Question: I'm very, very new to Xamarin.Forms. My task, if it is possible, and I'm not sure if it is, is to change our icon from the default blue when it is active.

I was given icons that are orange and they would like to display those or at least the color instead of the default blue. Again, I'm not sure if this is possible.
This is the code I'm using for the tabbed page.
'''
public class LandingPage : TabbedPage
{
public LandingPage ()
{
NavigationPage homepage = new NavigationPage (new CarouselPage {
Title = "Title",
Children = {
//code removed
}
});
NavigationPage eventspage = new NavigationPage (new ContentPage {
Title = "Calendar Event List",
Content = new EventList ()
});
NavigationPage morepage = new NavigationPage (new MorePage ());
homepage.BarBackgroundColor = Device.OnPlatform (Color.FromHex (DependencyService.Get<IContentStrings>().BarBackgroundColor), Color.Transparent, Color.Transparent);
homepage.BarTextColor = Color.FromHex(DependencyService.Get<IContentStrings>().BarTextColor);
homepage.Title = DependencyService.Get<IContentStrings>().HomeTitle;
homepage.Icon = DependencyService.Get<IContentStrings>().HomeImage;
eventspage.BarBackgroundColor = Device.OnPlatform (Color.FromHex (DependencyService.Get<IContentStrings>().BarBackgroundColor), Color.Transparent, Color.Transparent);
eventspage.BarTextColor = Color.FromHex(DependencyService.Get<IContentStrings>().BarTextColor);
eventspage.Title = DependencyService.Get<IContentStrings>().EventTitle;
eventspage.Icon = DependencyService.Get<IContentStrings>().EventImage;
morepage.BarBackgroundColor = Device.OnPlatform (Color.FromHex (DependencyService.Get<IContentStrings>().BarBackgroundColor), Color.Transparent, Color.Transparent);
morepage.BarTextColor = Color.FromHex(DependencyService.Get<IContentStrings>().BarTextColor);
morepage.Title = DependencyService.Get<IContentStrings>().MoreTitle;
morepage.Icon = DependencyService.Get<IContentStrings>().MoreImage;
Children.Add (homepage);
Children.Add (eventspage);
Children.Add (morepage);
}
}
'''
I'm not sure if I'm able to use a custom renderer or anything. I do not know if I have any options and any guidance is greatly appreciated!
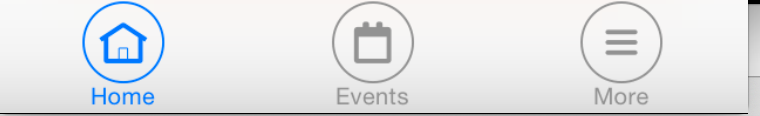
Answer: I found was finally able to find the answer after searching the internet a few hours and then coming back to the app on a different day. To change the default from the blue, I changed the UITabbar tint color in the AppDelegate.
'''
public override bool FinishedLaunching(UIApplication app, NSDictionary options)
{
UIApplication.SharedApplication.SetStatusBarStyle (UIStatusBarStyle.LightContent, false);
global::Xamarin.Forms.Forms.Init ();
LoadApplication (new App ());
//this changes the default iOS tintcolor for the icon when it's activated
UITabBar.Appearance.TintColor = UIColor.FromRGB(223, 112, 13);
return base.FinishedLaunching (app, options);
}
'''